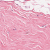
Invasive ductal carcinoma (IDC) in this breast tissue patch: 0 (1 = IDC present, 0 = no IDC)